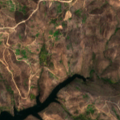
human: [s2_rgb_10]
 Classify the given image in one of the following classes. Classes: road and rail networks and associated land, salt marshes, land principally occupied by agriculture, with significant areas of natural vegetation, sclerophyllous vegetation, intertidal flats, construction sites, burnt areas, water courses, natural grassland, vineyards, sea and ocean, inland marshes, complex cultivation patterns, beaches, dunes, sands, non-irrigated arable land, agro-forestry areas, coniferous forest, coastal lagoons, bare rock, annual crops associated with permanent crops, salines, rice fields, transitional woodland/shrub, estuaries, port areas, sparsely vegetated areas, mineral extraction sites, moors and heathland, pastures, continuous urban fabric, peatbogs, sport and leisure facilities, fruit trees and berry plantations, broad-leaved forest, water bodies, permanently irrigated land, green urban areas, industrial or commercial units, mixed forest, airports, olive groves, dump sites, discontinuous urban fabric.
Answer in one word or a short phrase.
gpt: coniferous forest, transitional woodland/shrub, water bodies